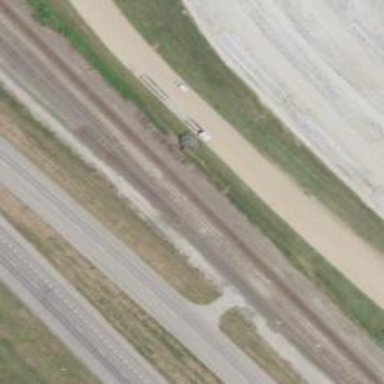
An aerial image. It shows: Railway siding with rails.